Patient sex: M
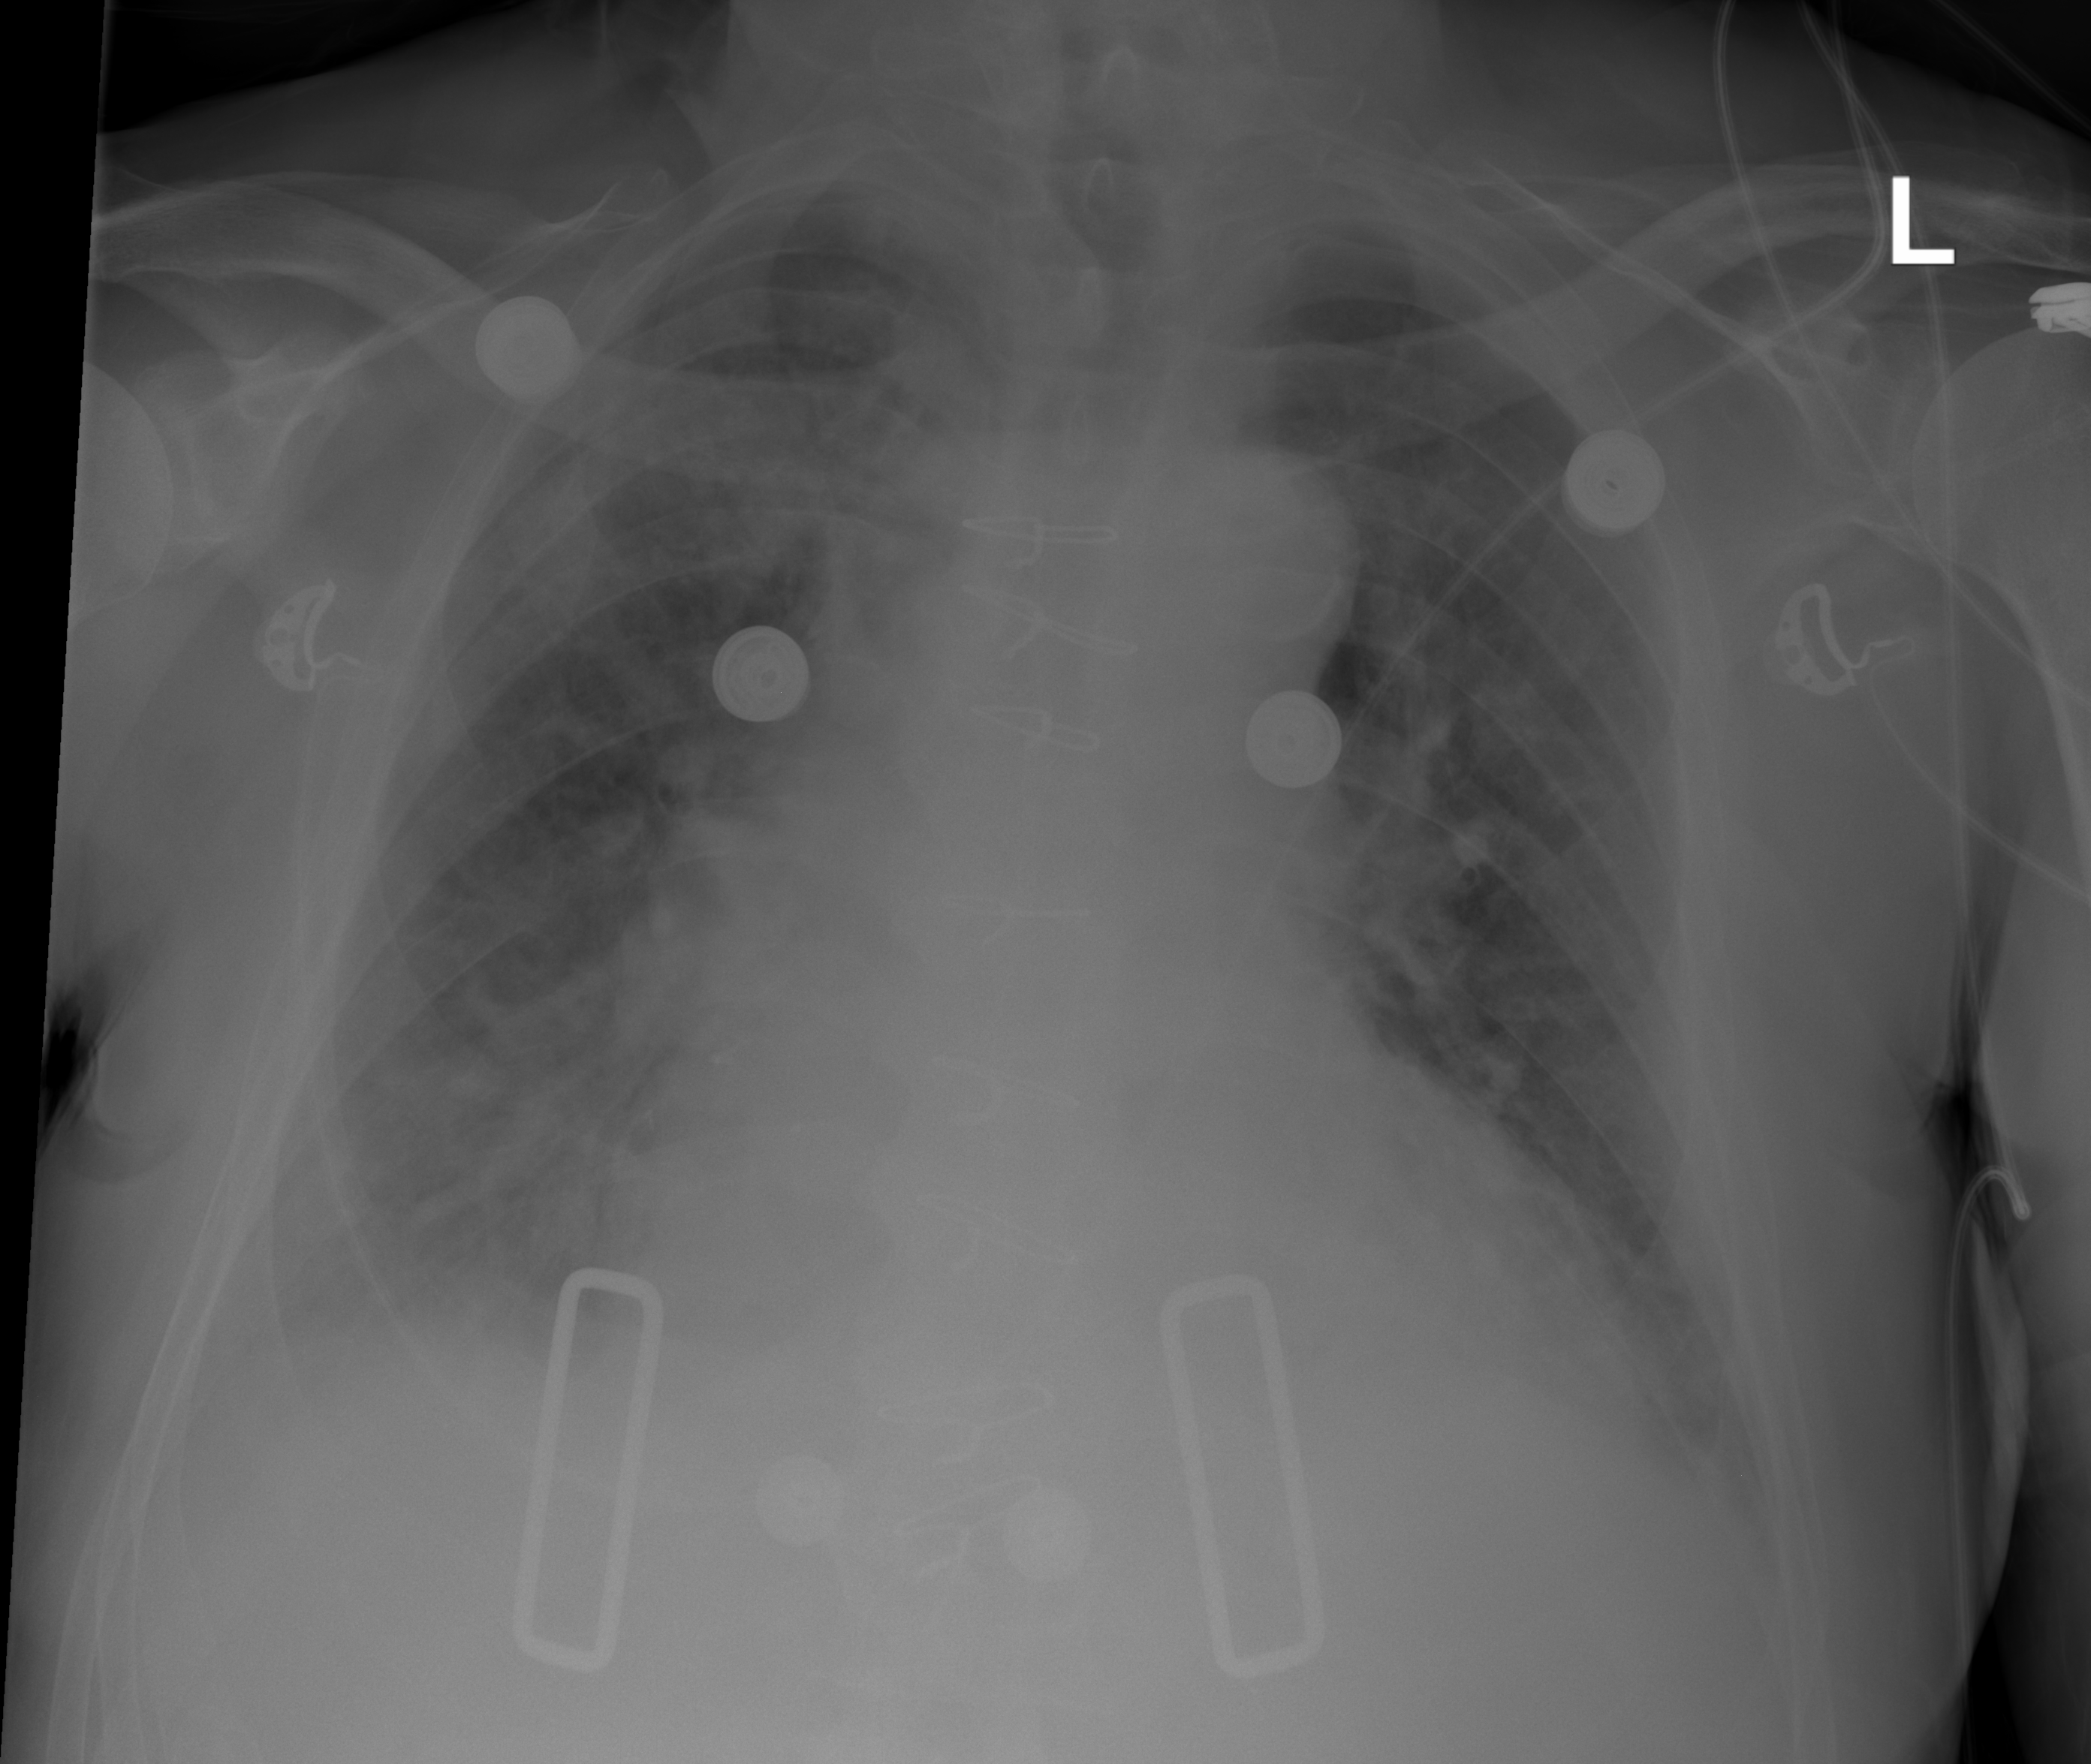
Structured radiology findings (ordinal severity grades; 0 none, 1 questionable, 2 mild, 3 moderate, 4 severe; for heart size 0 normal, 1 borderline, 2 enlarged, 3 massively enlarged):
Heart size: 2
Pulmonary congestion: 1
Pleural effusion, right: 2
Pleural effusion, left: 2
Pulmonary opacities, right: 3
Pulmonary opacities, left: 1
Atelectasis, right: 2
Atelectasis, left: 2